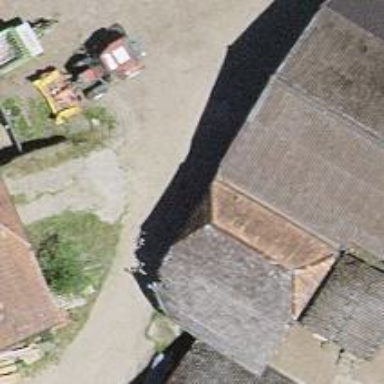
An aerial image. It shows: Barn.